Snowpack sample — Snodgrass Mountain, Crested Butte, Colorado (2/4/25, 12:06 PM MST)
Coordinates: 38.923, -106.968
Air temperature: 35 °F
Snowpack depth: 80 cm
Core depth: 70 cm
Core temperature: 32 °F
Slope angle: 14°, slope face: 78°
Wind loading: low
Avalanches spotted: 0
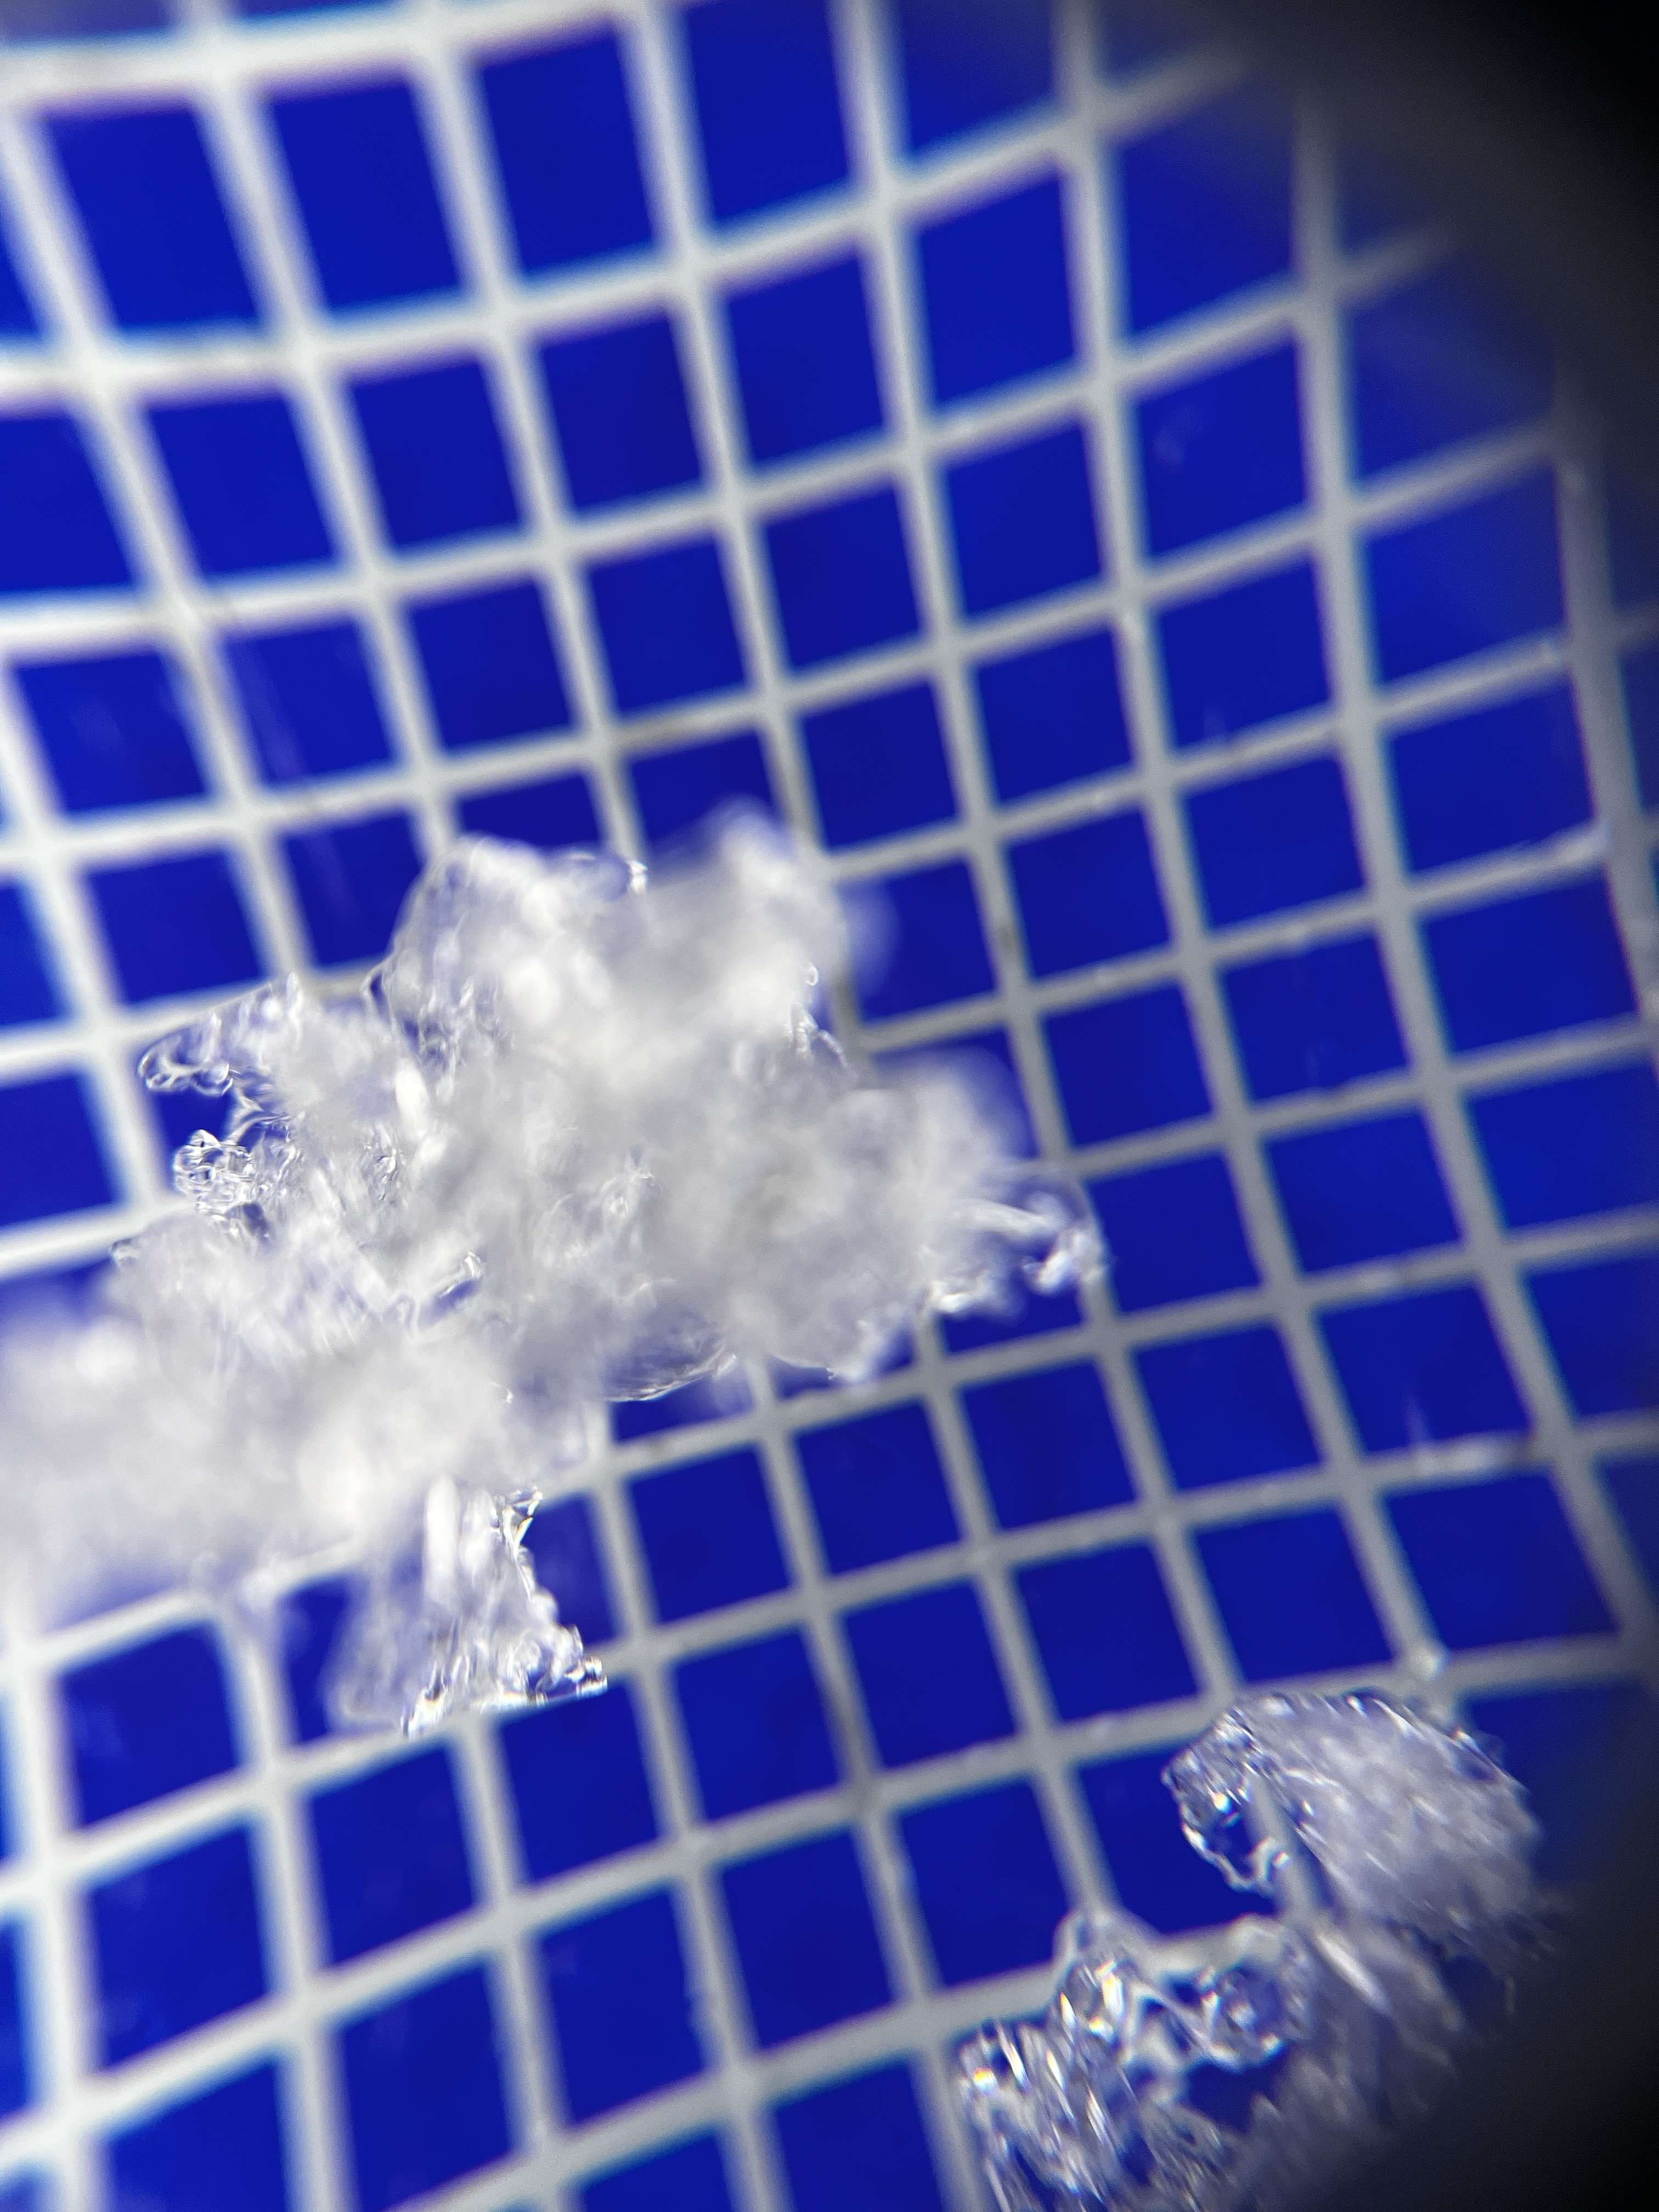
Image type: magnified_profile
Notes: No avalanches nearby, unusually warm weather for the last month reported by residents, Collected 25 yards from treeline